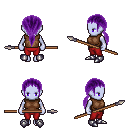
a pixel art fantasy rpg character, female body template, dark elf, purple skin, brown sleeveless shirt, red pants, purple ponytail hairstyle, metal boots, spear, four views (front, back, left, right), 2x2 character sprite sheet, small pixel art, hard edges, no anti-aliasing